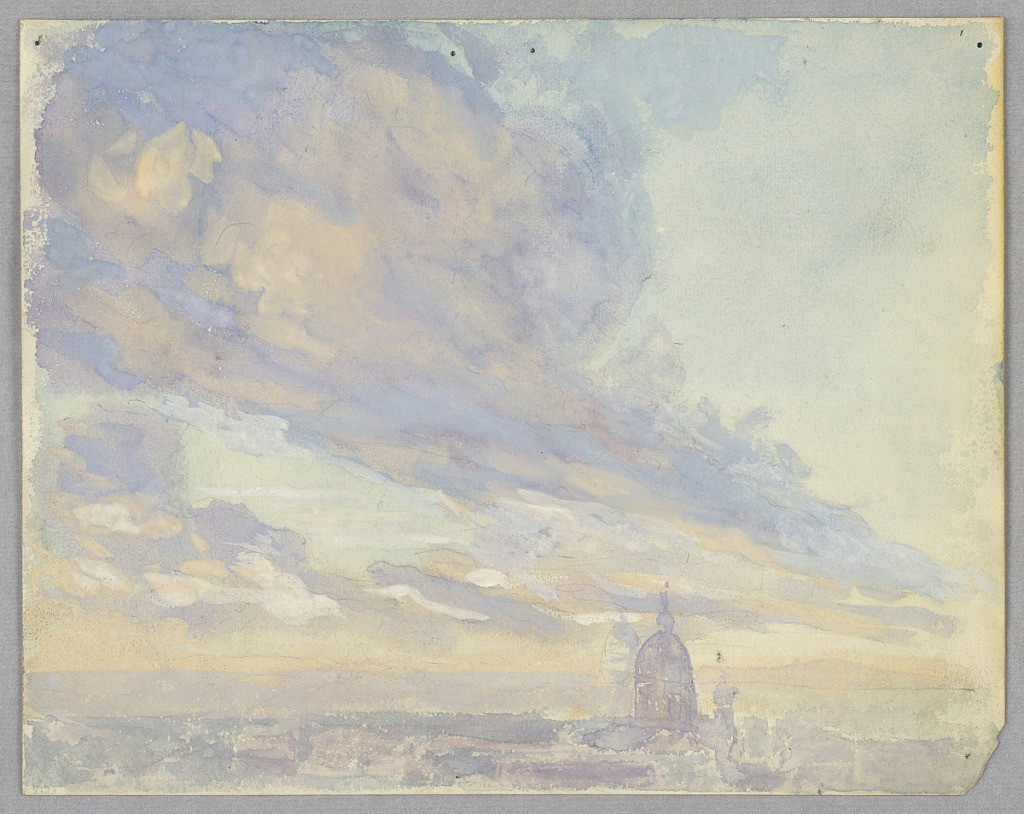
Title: Study of clouds, Rome, Italy
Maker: Francis Augustus Lathrop, American, 1849–1909
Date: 1893–1894
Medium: Brush and watercolor, gouache, graphite on paper
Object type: Drawing
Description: Sketch of clouds with silhouette of a building in the background.